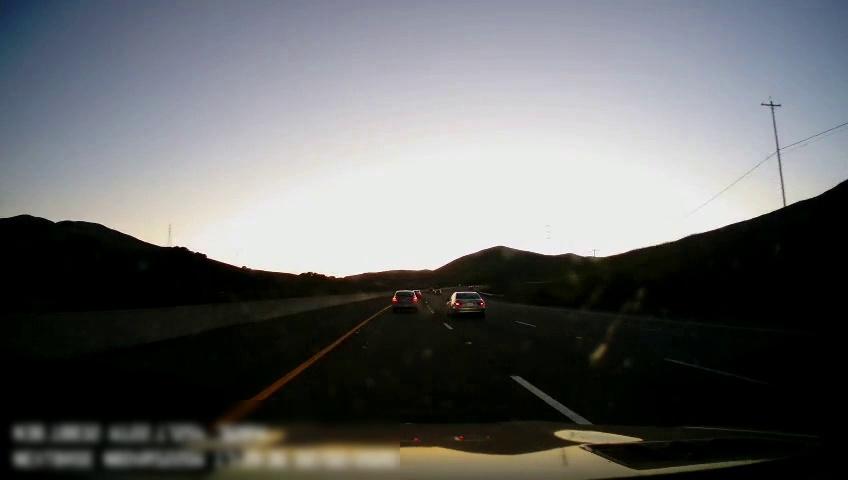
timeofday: Day
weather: Sunny
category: Drivable Space
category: Vehicles | Car
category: Vehicles | Car
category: Lanes | Alternate Lane
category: Lanes | Current Lane
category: Lanes | Current Lane
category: Lanes | Alternate Lane
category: Lanes | Alternate Lane